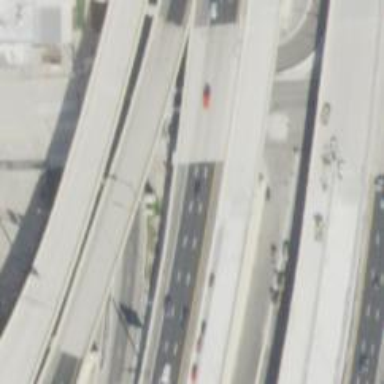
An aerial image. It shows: Motorway bridge.